Field crop: maize
Growth stage: 2
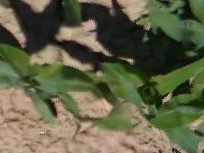
Species: maize